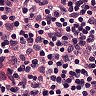
Metastatic tissue present: no